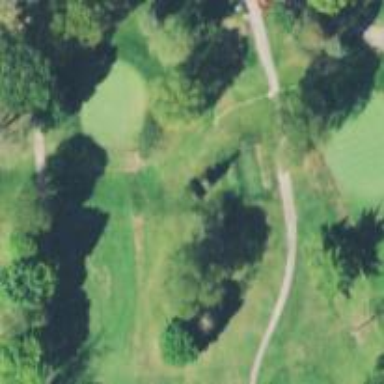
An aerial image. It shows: Grassy area designated as golf tee.